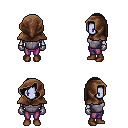
a pixel art fantasy rpg character, female body template, dark elf, purple skin, steel chest armor, magenta pants, raven long bangs hairstyle, cloth hood, metal gloves, brown shoes, four views (front, back, left, right), 2x2 character sprite sheet, small pixel art, hard edges, no anti-aliasing